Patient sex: M
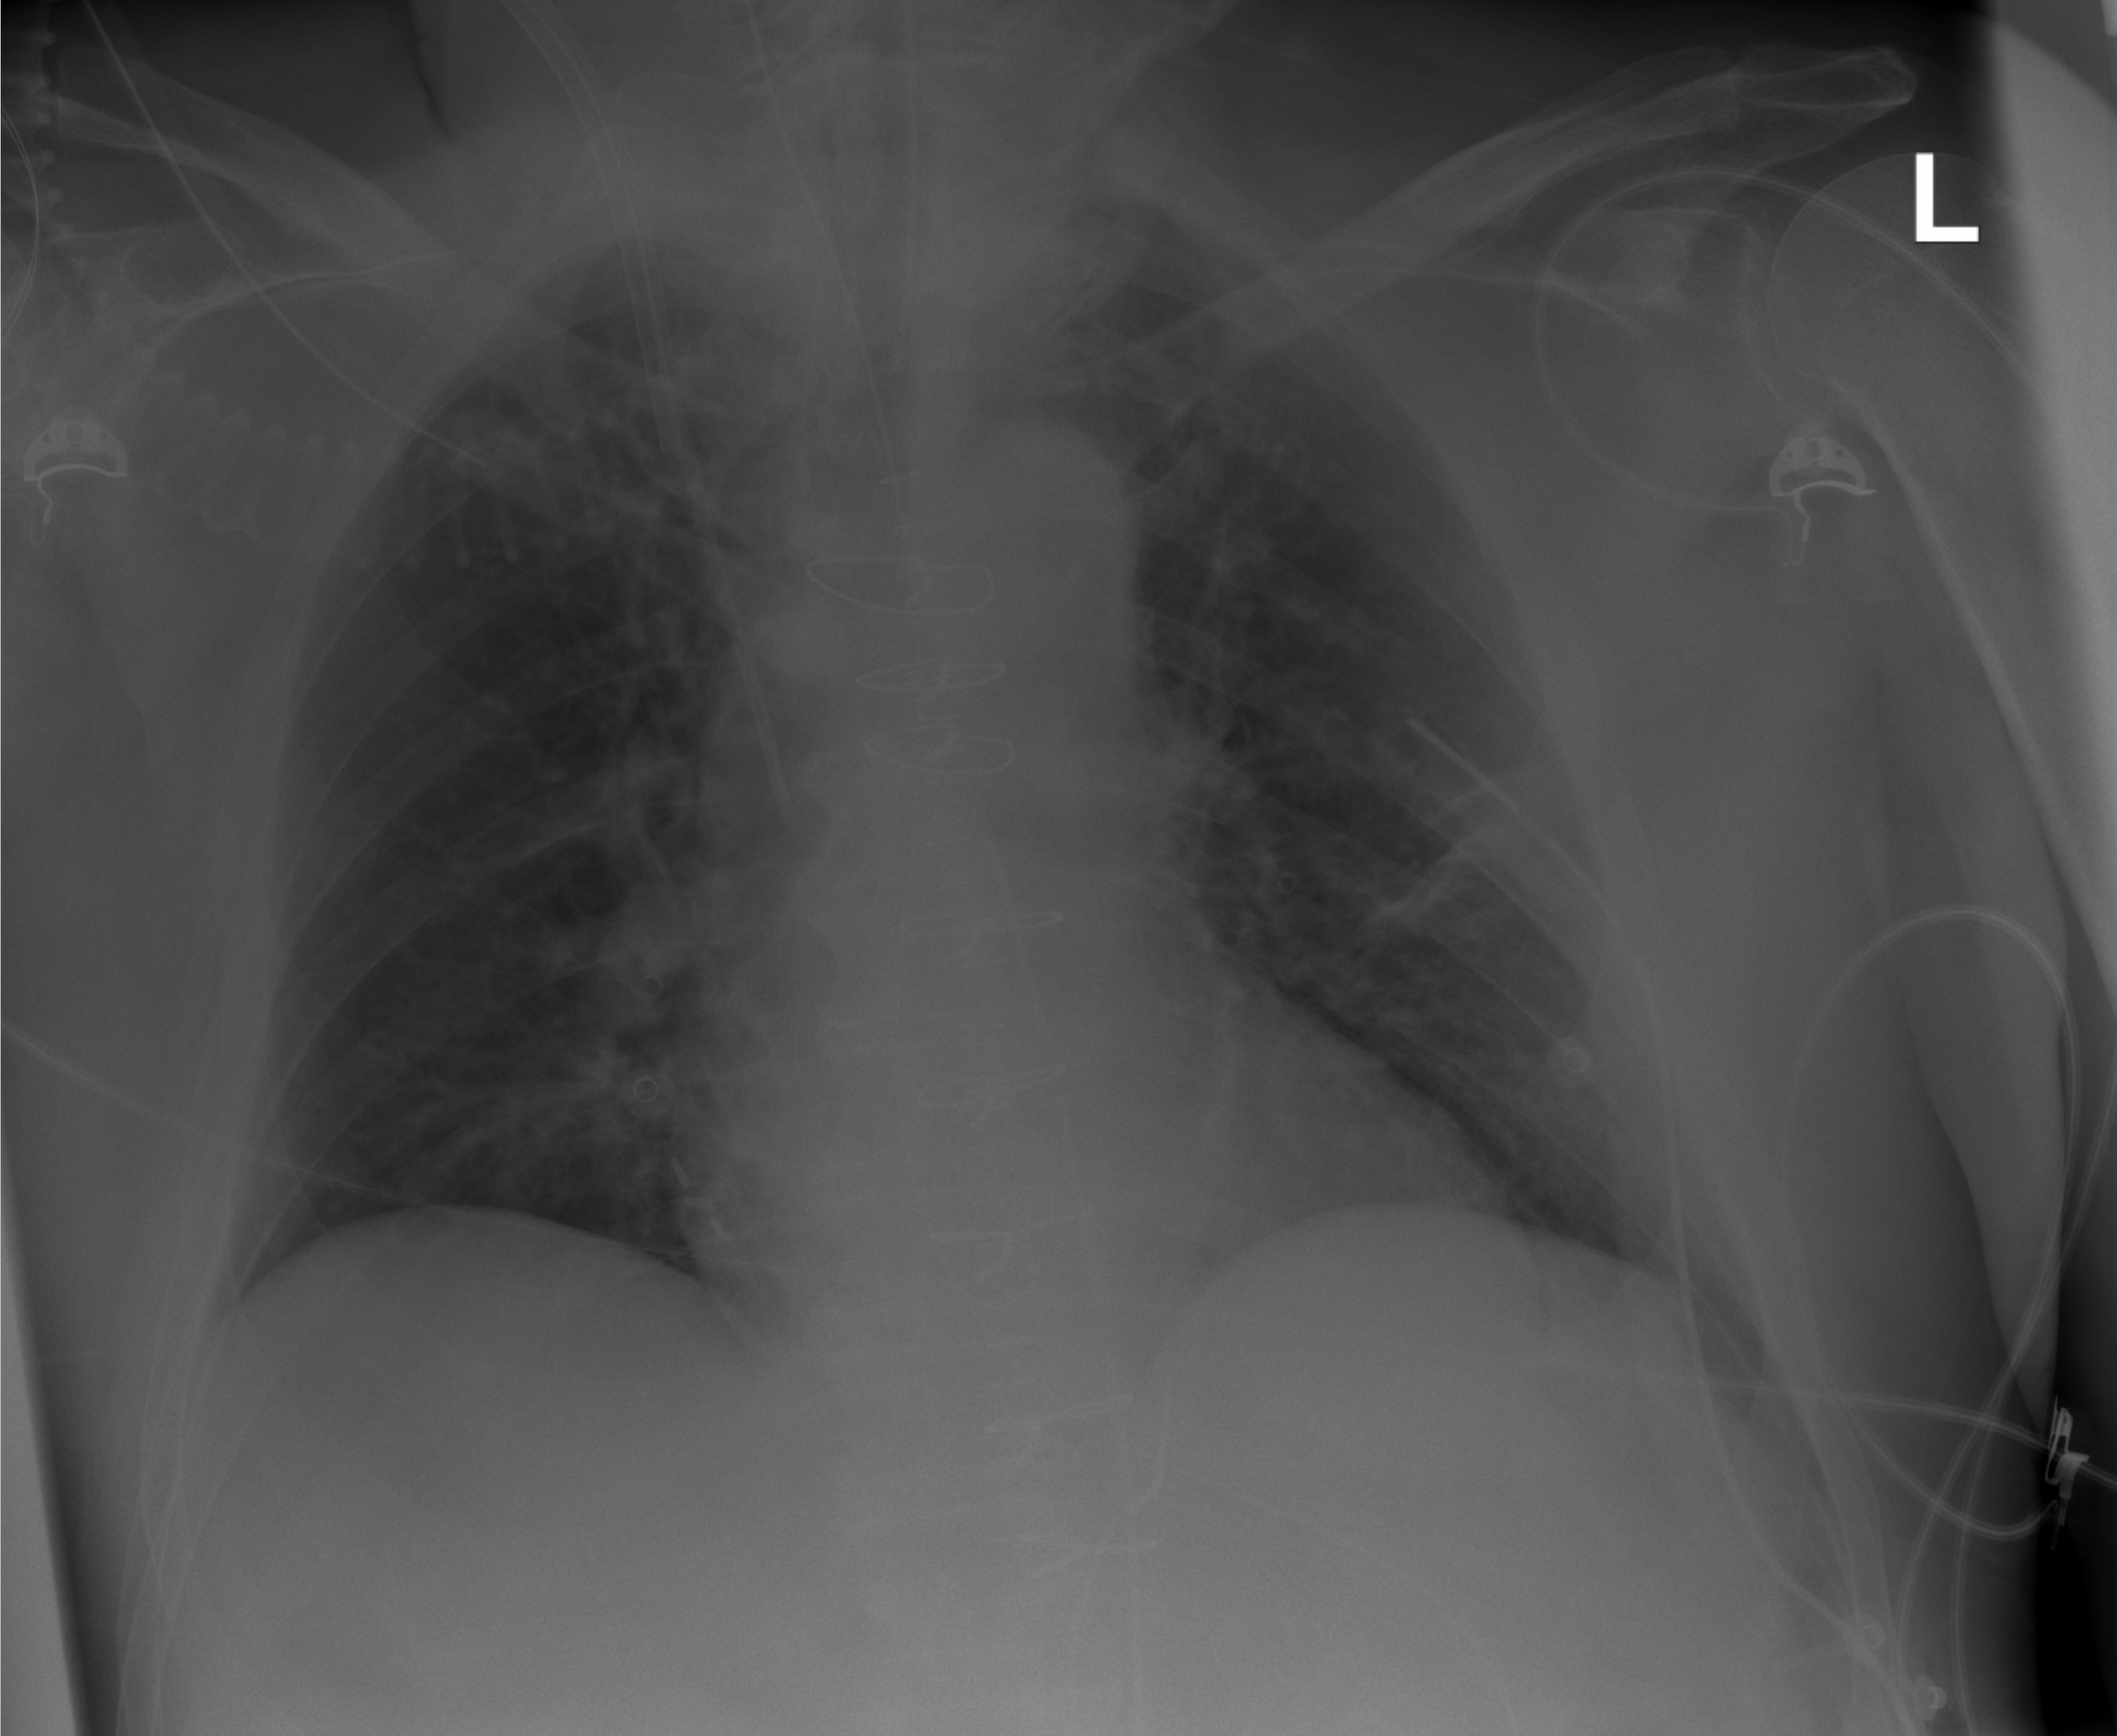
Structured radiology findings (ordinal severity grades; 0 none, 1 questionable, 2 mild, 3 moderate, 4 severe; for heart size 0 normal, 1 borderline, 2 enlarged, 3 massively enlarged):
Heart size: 0
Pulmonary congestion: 2
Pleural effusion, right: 0
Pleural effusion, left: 0
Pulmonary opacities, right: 0
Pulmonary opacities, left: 0
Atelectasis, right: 0
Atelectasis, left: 2